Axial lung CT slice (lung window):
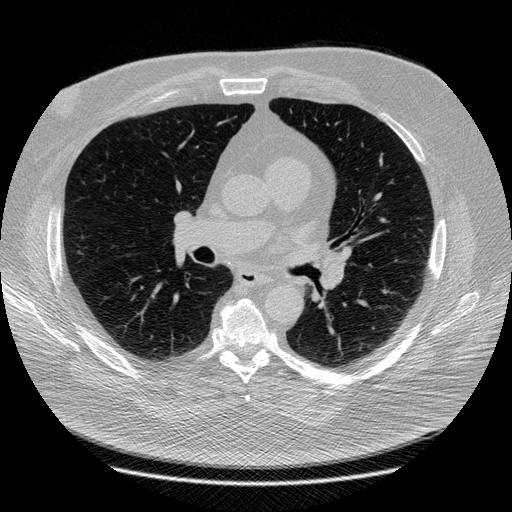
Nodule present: no